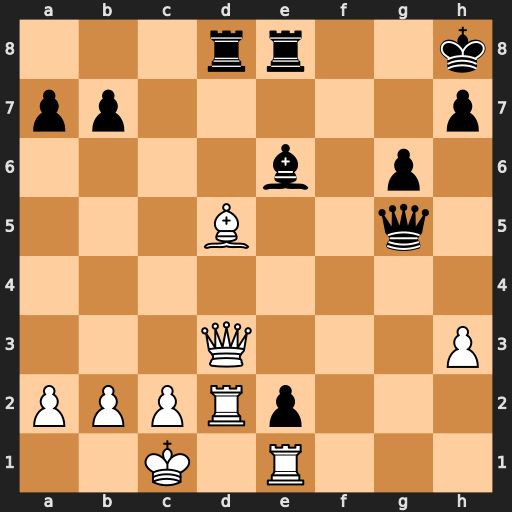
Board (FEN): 3rr2k/pp5p/4b1p1/3B2q1/8/3Q3P/PPPRp3/2K1R3
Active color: w
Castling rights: -
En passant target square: -
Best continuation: Qd4+ Kg8 Bxe6+ Rxe6 Qxd8+ Qxd8 Rxd8+